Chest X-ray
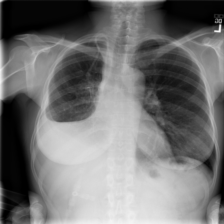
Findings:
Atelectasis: negative
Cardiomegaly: negative
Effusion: negative
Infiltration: negative
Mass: negative
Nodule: negative
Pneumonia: negative
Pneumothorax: negative
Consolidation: negative
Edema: negative
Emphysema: negative
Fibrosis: negative
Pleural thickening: positive
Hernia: negative